Question: Normally when you click on a select element, the option you have selected is highlighted by default and as you scroll to other options the highlight follows the pointer. For some reason all of my selects are broken, when you scroll to other options the highlight jumps back to the original selected option and a small bit of highlight is visible underneath the element you are on on the outside margins. When you click on an option things work normally and it gets selected even though the highlight is visually being shown somewhere else, but I can't figure out whats causing it to act this way.
Image of problem:

In this example "people" was the selected option, and I have the pointer over "clubs", as you can see its very hard to tell what you are selecting. This is happening in both Chrome and Firefox and in IE the selects won't even let me pick a different option at all, as soon as the dropdown opens it closes again (selecting what you already picked).
I have been browsing for hours trying to find a fix and all I have found is this question which describes the same issue in chrome specifically. <URL>
Unfortunately this did not help me because I am not using any javascript on the select elements at all (I removed it as part of trying to figure out what the problem is). I also removed the selected="true" from default selections and ::selection styling on the off chance they somehow related to the problem.
Here is one of the broken selects (bulk of the css is below this with explanation above):
'''
select
{
font-family: 'CabinSemiBold';
font-size: 14px;
border-radius:3px;
border: 1px solid #000;
color:#000000;
}
#reviewsort
{
width: 110px;
height:30px;
}
<div class="sitecontentwrapper" >
<div class="sitecontentrow">
...
<div class="sitecontentcell">
<div class="nowrap inlineblock">
....(omitted "Sort By: " label)...
<select name="reviewsort" id="reviewsort" class="inlineblock">
<option value="date">Date</option>
<option value="helpful">Most Helpful</option>
</select>
</div>
</div>
....
</div>
</div>
'''
Where things are wrapped and centered using auto margin and content is designed to shift as the screen size changes because it's being treated as if it were inside a giant table. .inlineblock and .nowrap are used when areas should not wrap or must stay together when wrapping and the rest of the content in a "cell" wraps as needed extending the "row" height. I am fairly new to responsive design and I am sure there are better ways to handle responsive content shifting, but that's not really the point of the question. I am mostly including this in case it is causing the problem somehow as I have tried everything else I can think of and cant figure out how selects are being broken.
'''
.sitecontentwrapper
{
max-width:1400px;
margin-left: auto;
margin-right: auto;
padding: 0px 50px;
position:relative;
display:table;
border:0px;
height:100%;
width:100%;
box-sizing:border-box;
-moz-box-sizing:border-box;
-webkit-box-sizing:border-box;
}
.sitecontentrow
{
display:table-row;
}
.sitecontentcell
{
display:table-cell;
vertical-align: top;
}
.nowrap
{
white-space: nowrap;
}
.inlineblock
{
display:inline-block;
vertical-align:top;
position: relative;
}
'''
Can anyone come up with a reason why any of this would be causing selects to not work properly? Or point me in the direction of a way to fix the behavior?
EDIT: Apparently the fiddle example from the question I linked is working properly in chrome for some people (not me) so I have removed it as a visual reference for explaining what is happening in my code and attached an image instead. Really hoping it helps as this is a very strange issue
EDIT 2: I found the problem and have added the answer below so I can close the question. Instead of just leaving the answer here.
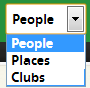
Answer: Found the problem apparently this was being caused because there was a stray display:table tag at a global wrapper that was put in originally to make absolute positioning work properly as content is positioned relatively and z indexes are used to make menus and the like overlay content below them properly. So apparently it was doing an absolute table display, and then displaying table again on the relative level (with z-indexes) causing selects to break. It also tells me I probably need to go back and change the way a few things are done as I am pretty sure I shouldn't need to have this wrapper in the first place but when I take it out it breaks jquery ratings causing the star images to be inserted all over the place instead of in a row. My specialty is backend and database work so I am sort of figuring things out as I go based on a lot of reading and browsing of stackoverflow as I am not used to doing all the CSS work and am trying to get up to speed on most recent / best practices (like responsive).
Hopefully this helps keep someone else from repeating the same blunders. Much thanks to everyone who commented as it really helped in narrowing down where the issue was.
'''
.sitewrapper
{
width:100%;
height:100%;
margin:0px;
padding:0px;
position:absolute;
top:0px;
left:0px;
border:0px;
<display:table> <- stray tag that needed to be removed
}
'''